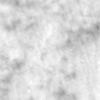
Label: no_change